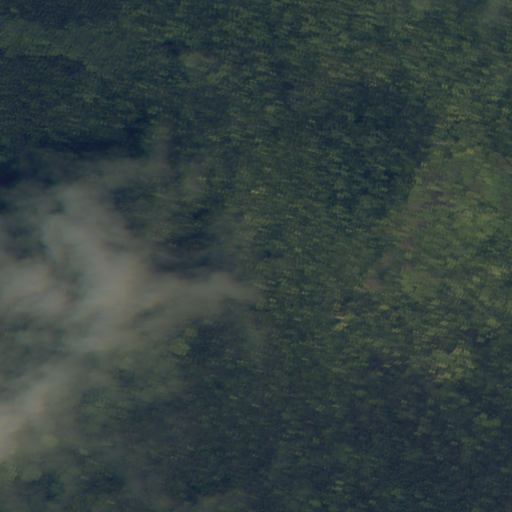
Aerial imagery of mountain in Hawaii named Puu Ohu containing only unknown